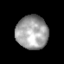
Tissue: lung
Cell type: Epithelial cells
Senescence score: 0.2116
Nuclear area (px): 1047
Mean DAPI intensity: 160.149